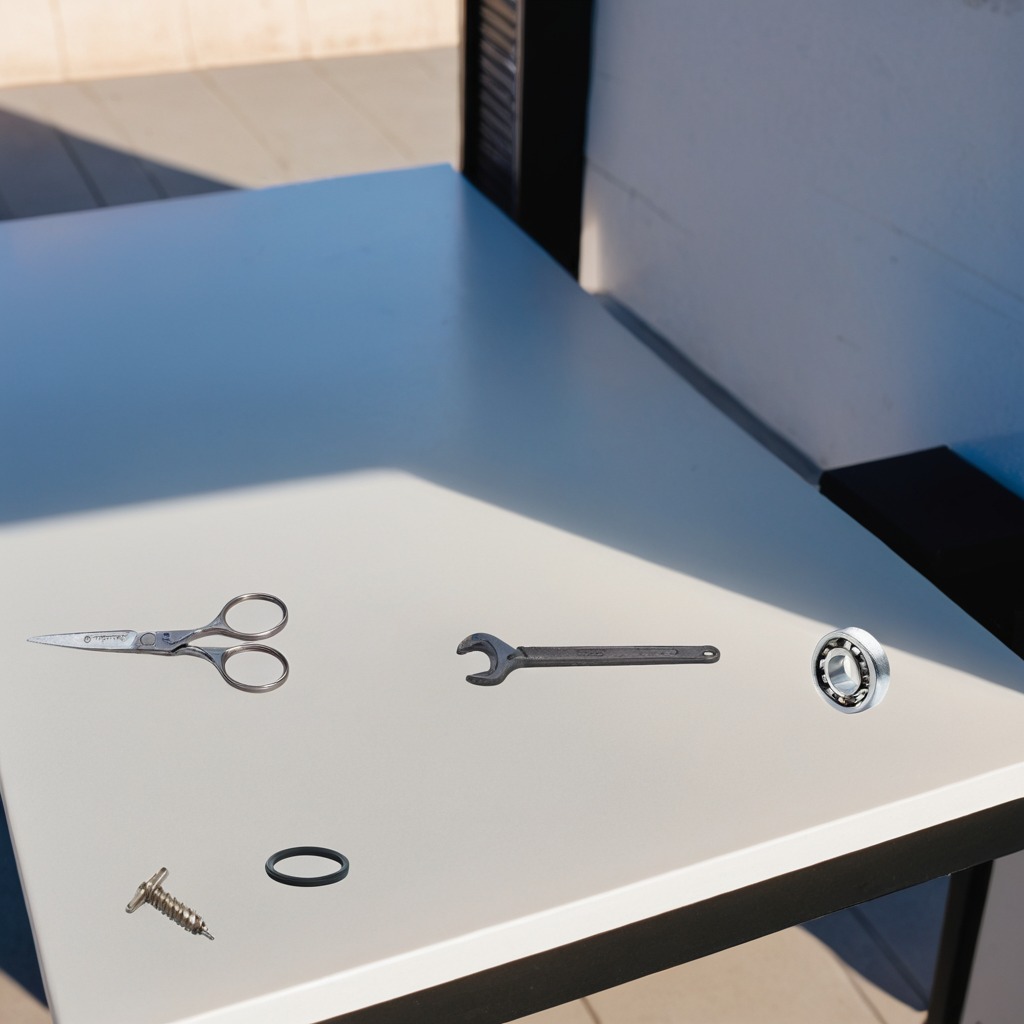
A ball bearing, a rubber o-ring, a metal machine screw, a pair of scissors, and a wrench are lying on the table.